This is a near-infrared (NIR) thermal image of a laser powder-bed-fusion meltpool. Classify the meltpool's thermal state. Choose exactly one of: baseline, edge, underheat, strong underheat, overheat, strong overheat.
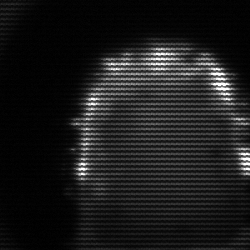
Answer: baseline